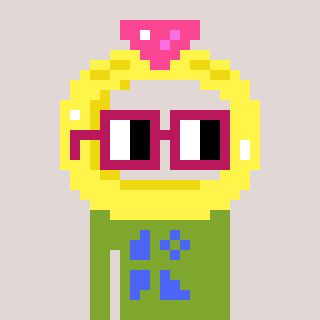
a pixel art character with square dark red glasses, a ring-shaped head and a slimegreen-colored body on a warm background